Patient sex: M
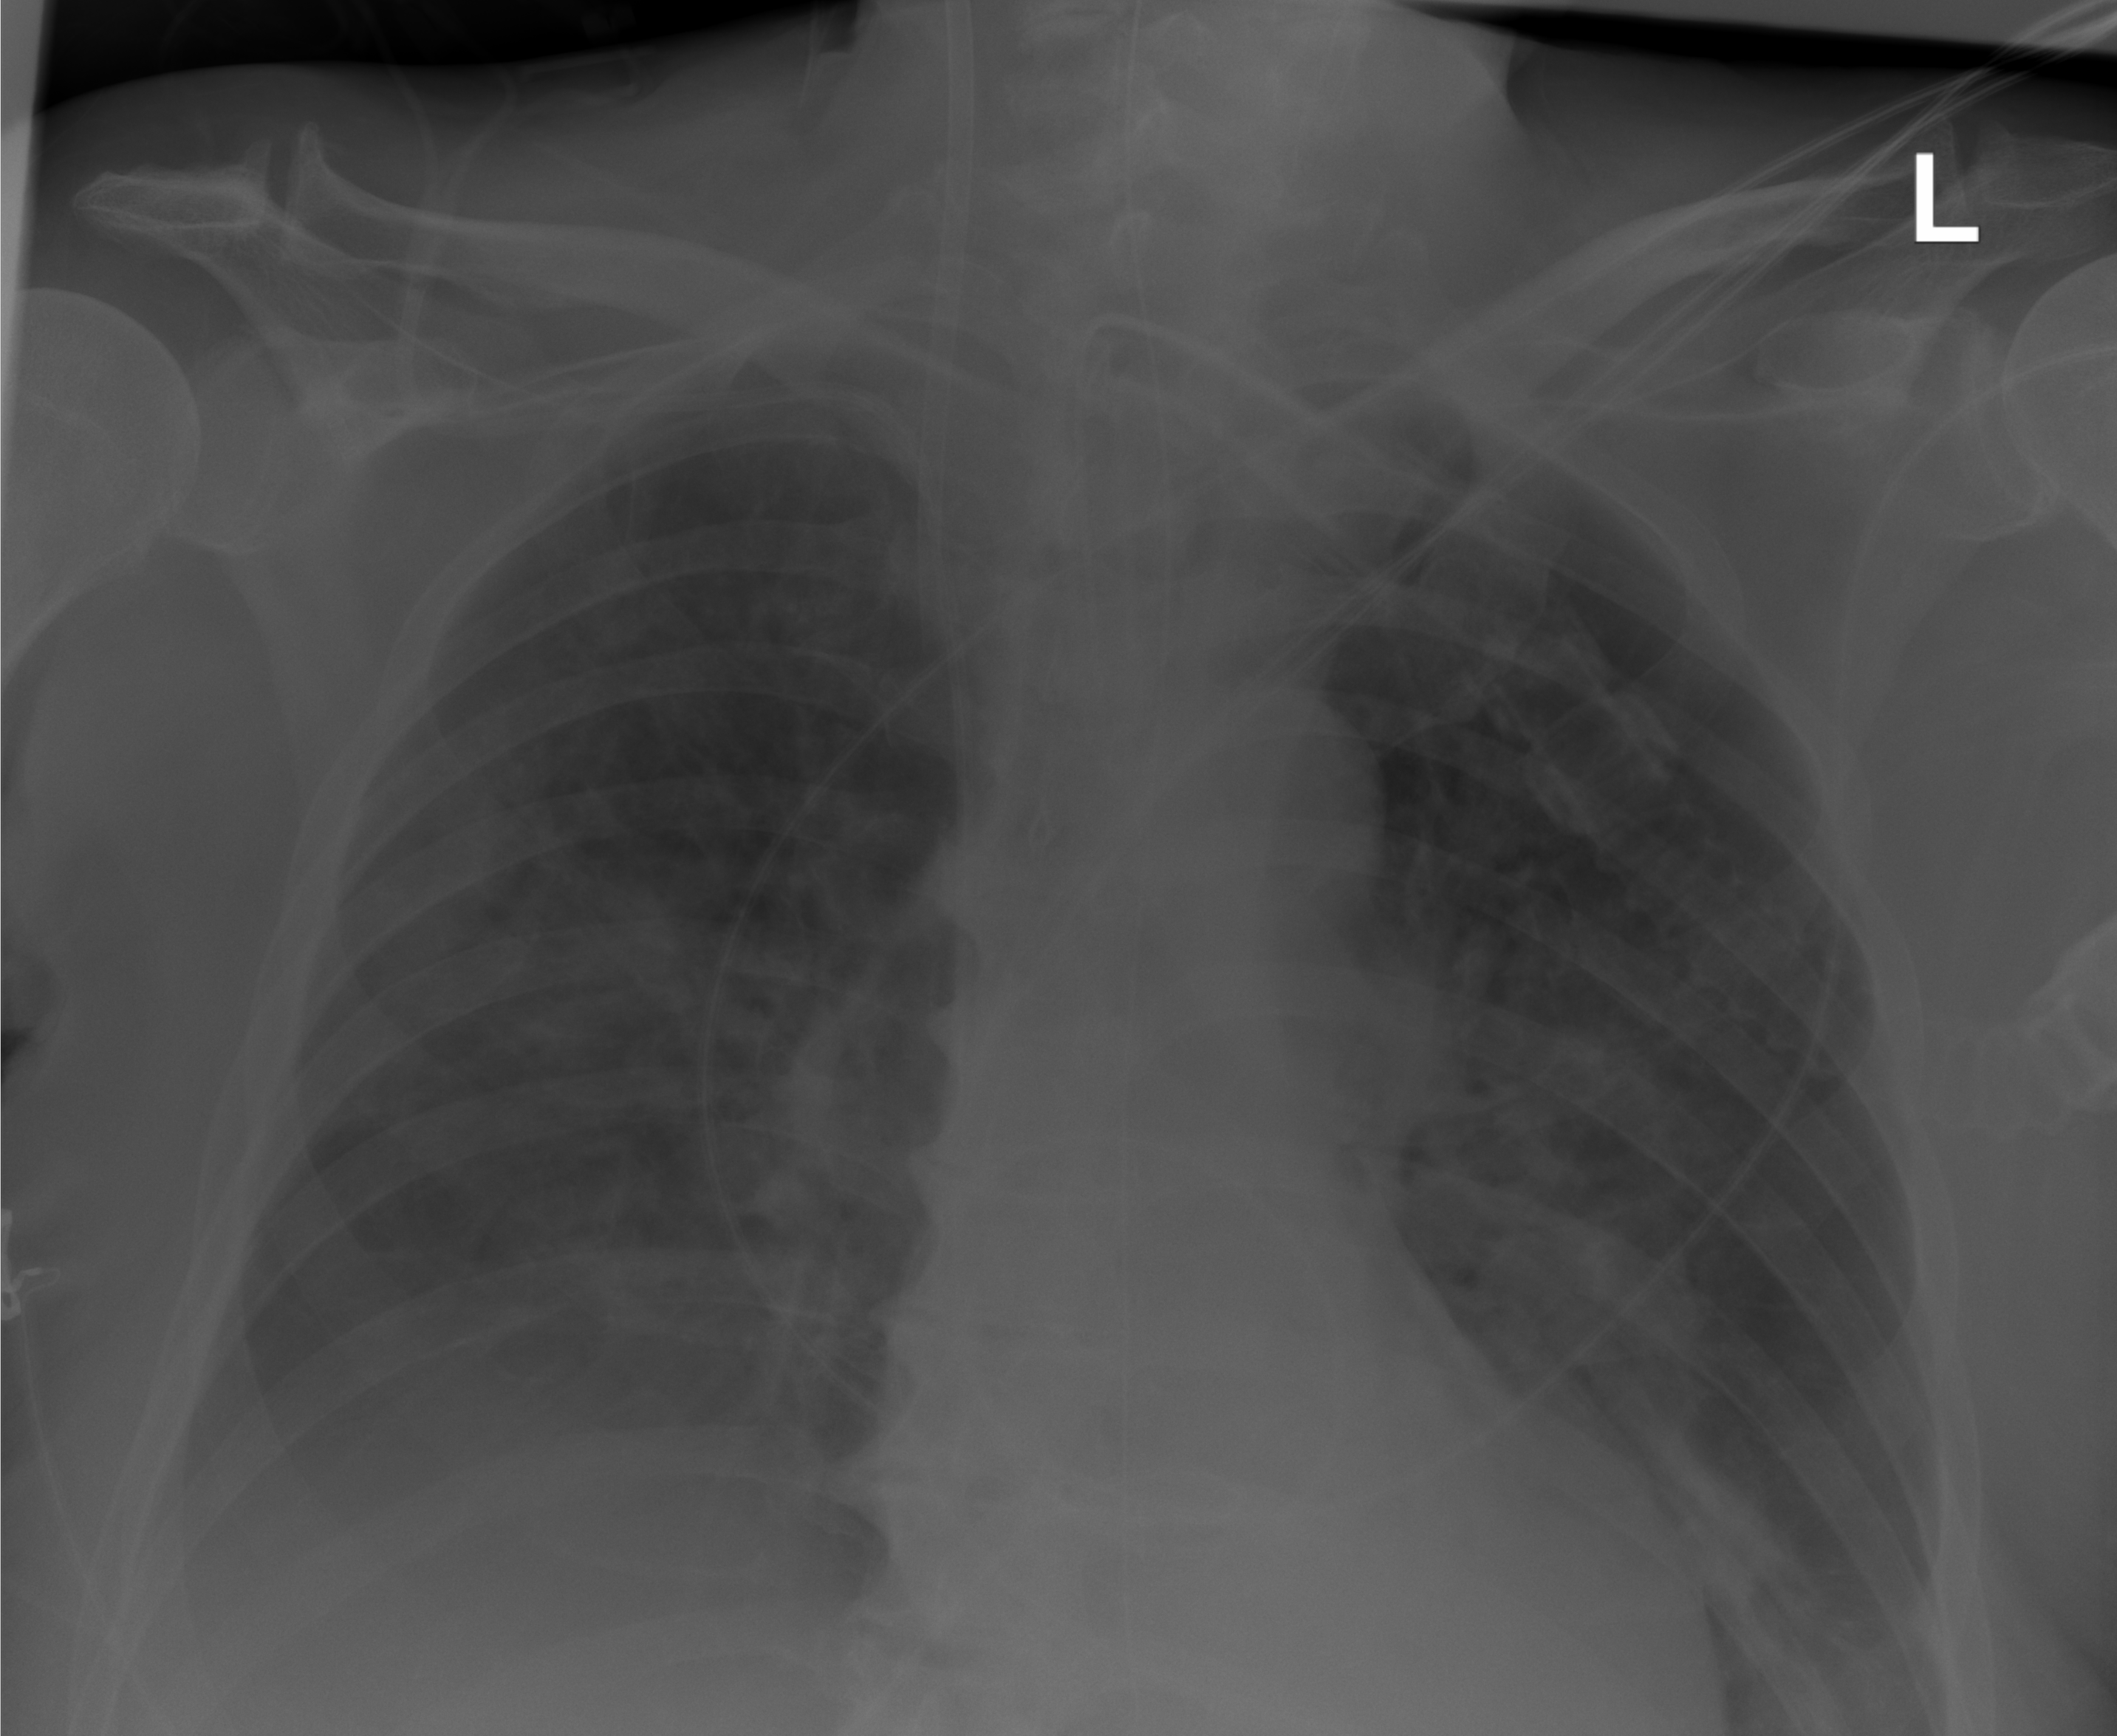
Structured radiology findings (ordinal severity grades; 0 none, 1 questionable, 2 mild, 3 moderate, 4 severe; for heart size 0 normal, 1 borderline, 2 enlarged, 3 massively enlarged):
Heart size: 0
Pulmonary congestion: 2
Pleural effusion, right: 3
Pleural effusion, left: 2
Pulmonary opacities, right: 2
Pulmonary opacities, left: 2
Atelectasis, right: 2
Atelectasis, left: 2